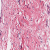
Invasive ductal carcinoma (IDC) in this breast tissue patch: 0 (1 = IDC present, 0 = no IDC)